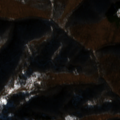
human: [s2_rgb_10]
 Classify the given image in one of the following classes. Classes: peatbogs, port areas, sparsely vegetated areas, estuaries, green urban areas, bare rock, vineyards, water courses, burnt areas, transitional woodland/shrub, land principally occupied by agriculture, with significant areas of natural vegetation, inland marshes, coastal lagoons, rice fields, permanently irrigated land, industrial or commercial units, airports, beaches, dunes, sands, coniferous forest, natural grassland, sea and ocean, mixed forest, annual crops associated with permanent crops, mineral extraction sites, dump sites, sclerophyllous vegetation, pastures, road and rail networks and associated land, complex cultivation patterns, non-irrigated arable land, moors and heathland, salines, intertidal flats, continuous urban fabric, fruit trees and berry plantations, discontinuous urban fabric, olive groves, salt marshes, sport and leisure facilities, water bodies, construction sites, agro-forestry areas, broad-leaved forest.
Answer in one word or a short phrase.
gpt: land principally occupied by agriculture, with significant areas of natural vegetation, broad-leaved forest